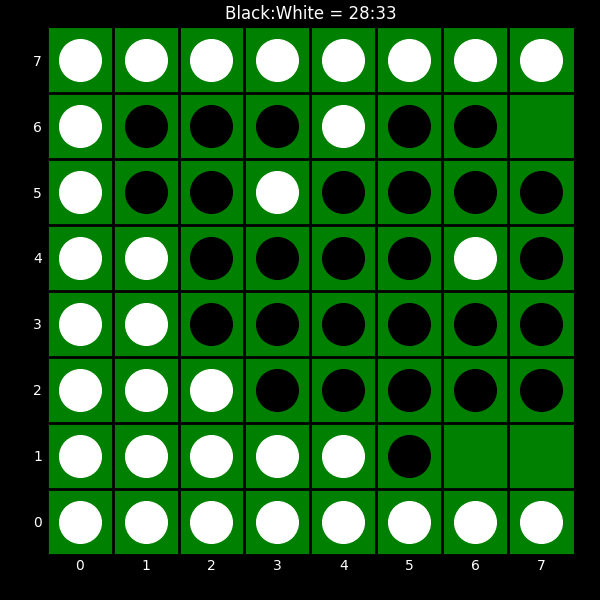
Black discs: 28
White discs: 33